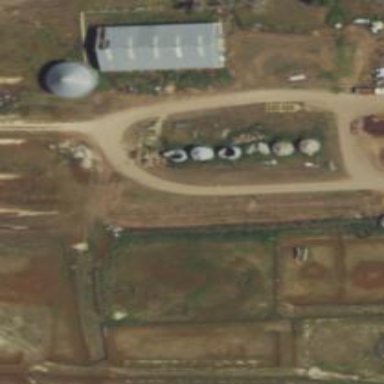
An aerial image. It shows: Silo.